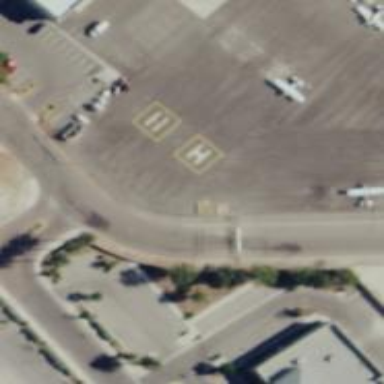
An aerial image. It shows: Image of helipad at airport.